Question: What section?
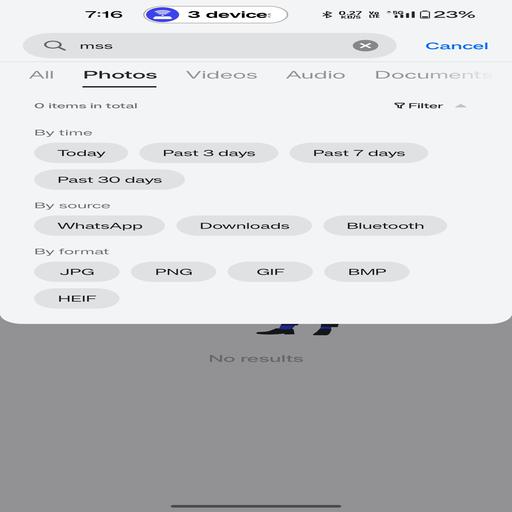
Answer: Photos tab